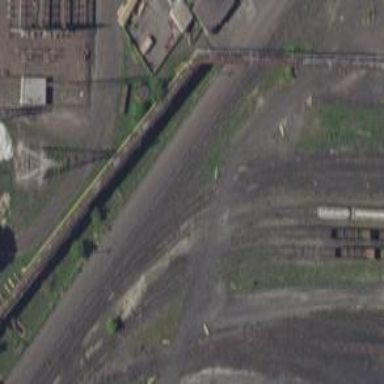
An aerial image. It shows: Railway spur service.